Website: bh-photo
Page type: store-pickup
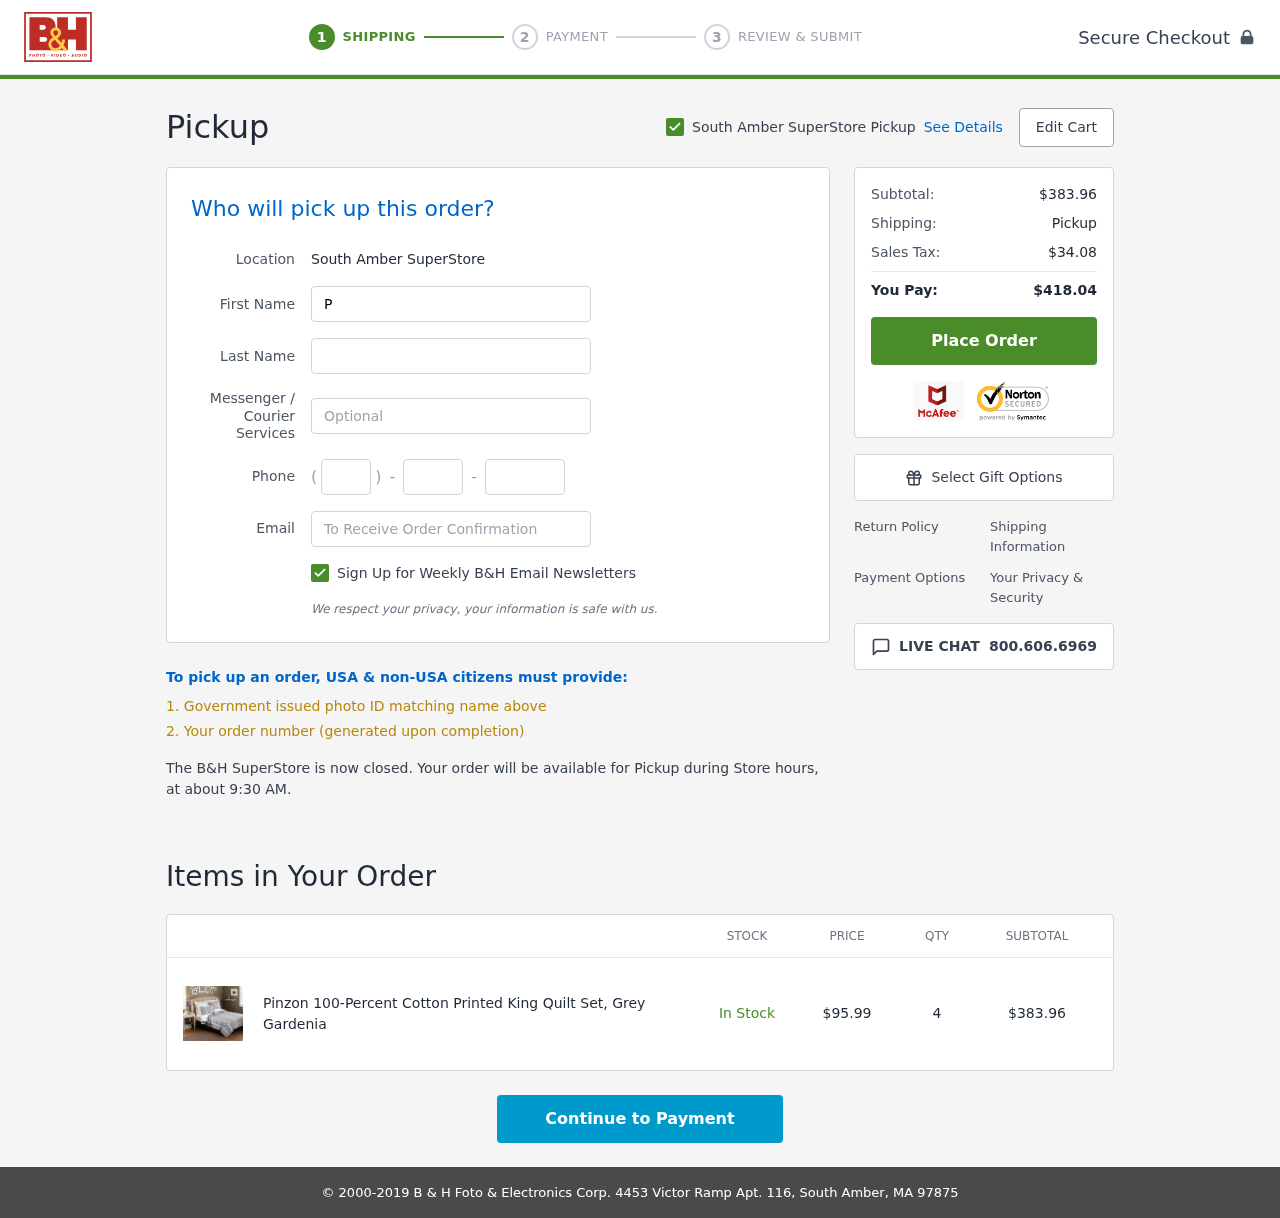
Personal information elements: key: PII_EMAIL
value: paul_sanchez@hotmail.com
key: PII_FIRSTNAME
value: Paul
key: PII_LASTNAME
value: Sanchez
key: PII_LOCATION1_CITY
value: South Amber SuperStore Pickup
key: PII_LOCATION1_CITY
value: South Amber SuperStore
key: PII_PHONE_AREA
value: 625
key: PII_PHONE_PREFIX
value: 344
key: PII_PHONE_SUFFIX
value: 1776
Product elements: key: PRODUCT1_NAME
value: Pinzon 100-Percent Cotton Printed King Quilt Set, Grey Gardenia
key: PRODUCT1_PRICE
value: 95.99
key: PRODUCT1_QUANTITY
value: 4
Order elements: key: ORDER_SUBTOTAL
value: $383.96
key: ORDER_TAX
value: $34.08
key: ORDER_TOTAL
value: $418.04